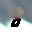
Label: 8